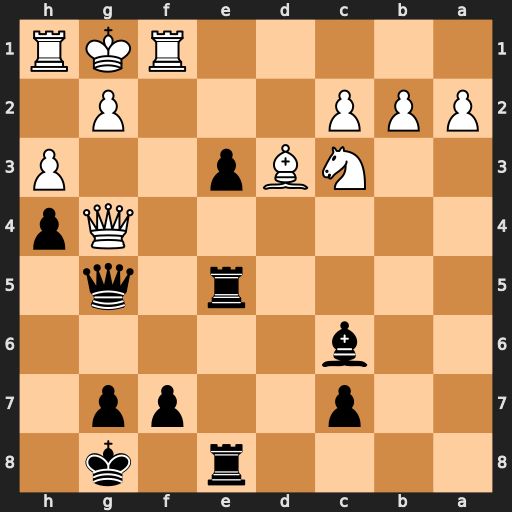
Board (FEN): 4r1k1/2p2pp1/2b5/4r1q1/6Qp/2NBp2P/PPP3P1/5RKR
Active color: b
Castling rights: -
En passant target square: -
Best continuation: e2 Nxe2 Qe3+ Rf2 Rg5 Qxh4 Rxg2+